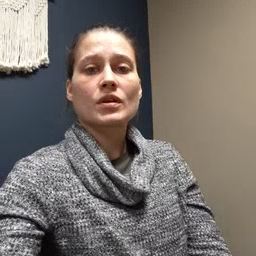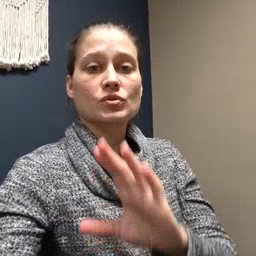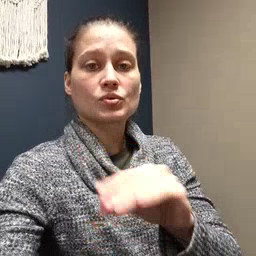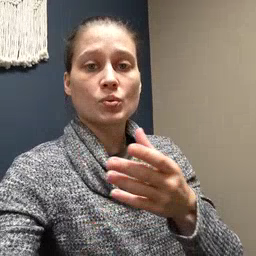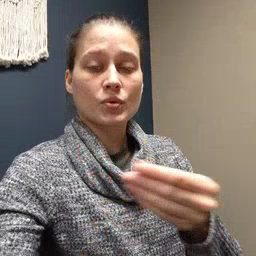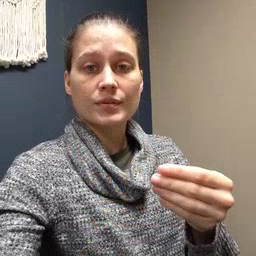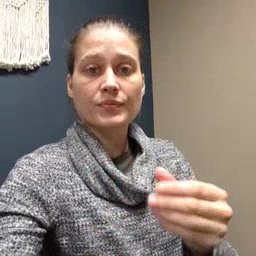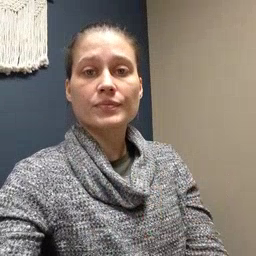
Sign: story